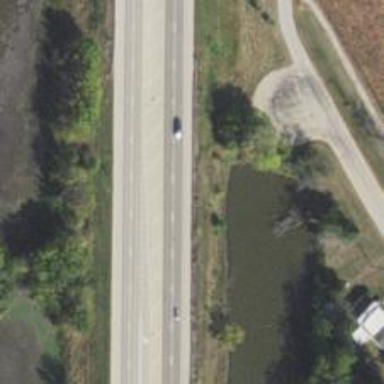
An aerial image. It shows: Primary highway.